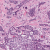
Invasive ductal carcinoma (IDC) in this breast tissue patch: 1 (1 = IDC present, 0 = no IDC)